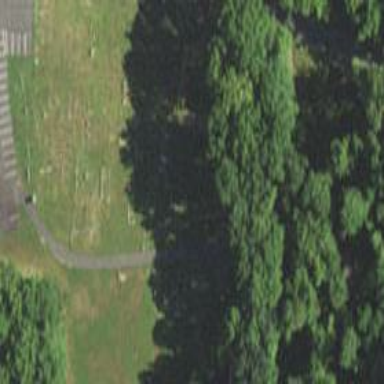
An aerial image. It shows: Grave yard.